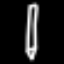
Label: pencil